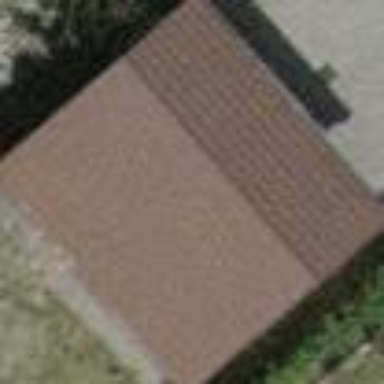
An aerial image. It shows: Carport structure.